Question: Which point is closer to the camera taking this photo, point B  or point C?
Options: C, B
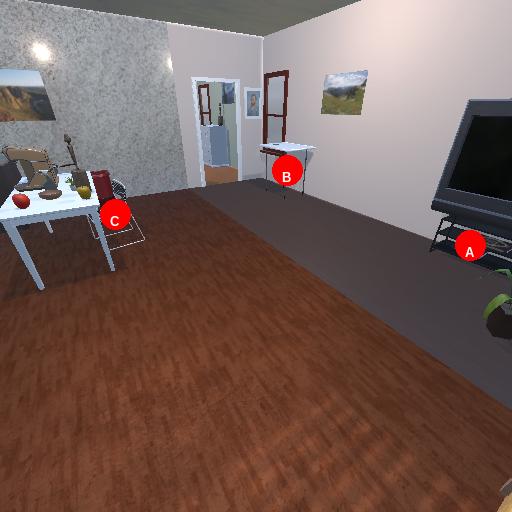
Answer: C